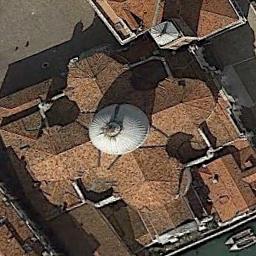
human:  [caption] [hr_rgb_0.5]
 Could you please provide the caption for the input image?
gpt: This is a church with a white one in the middle .

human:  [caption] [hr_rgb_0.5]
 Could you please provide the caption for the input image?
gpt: The church with a white circular pointed tower and the rest of the church has an orange cross-shaped roof .

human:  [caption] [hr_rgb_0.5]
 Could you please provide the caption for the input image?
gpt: There is a red church with a white circular roof .

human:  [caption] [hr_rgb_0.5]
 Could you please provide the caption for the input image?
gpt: A cathedral with a brown roof and a white dome on the main house in the middle of the church .

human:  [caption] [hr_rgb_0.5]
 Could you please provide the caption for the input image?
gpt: There are many buildings near the church .